八年级 · 组合几何学
如图, 已知 $\triangle A B C$ 和 $\triangle C D E$ 都是等边三角形, $A D, B E$ 交于点 $F$, 则 $\angle A F B$ 等于 ( )

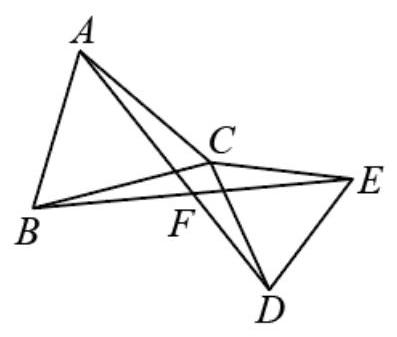
A. $50^{\circ}$
B. $60^{\circ}$
C. $45^{\circ}$
D. $70^{\circ}$
答案: B